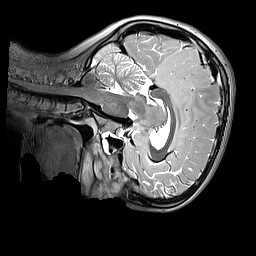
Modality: T2w
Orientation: sagittal
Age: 10
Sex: female
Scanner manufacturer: siemens
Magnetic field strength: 3 T
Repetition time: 3.2 s
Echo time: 0.408 s